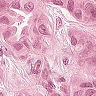
Metastatic tissue present: yes